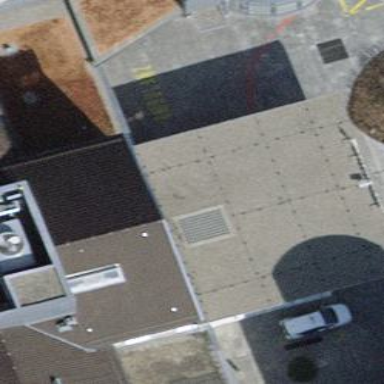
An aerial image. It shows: Gabled roof section of building.